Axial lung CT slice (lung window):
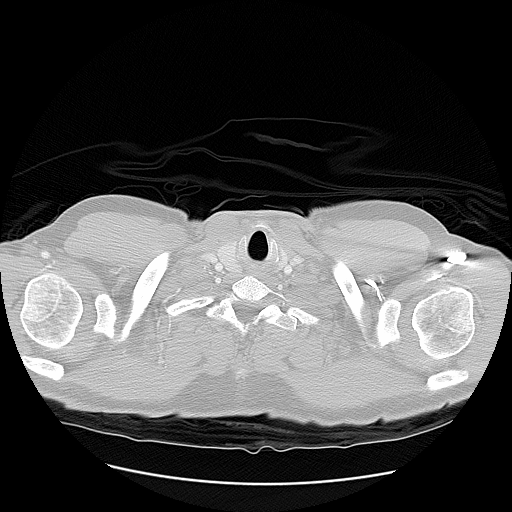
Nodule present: no